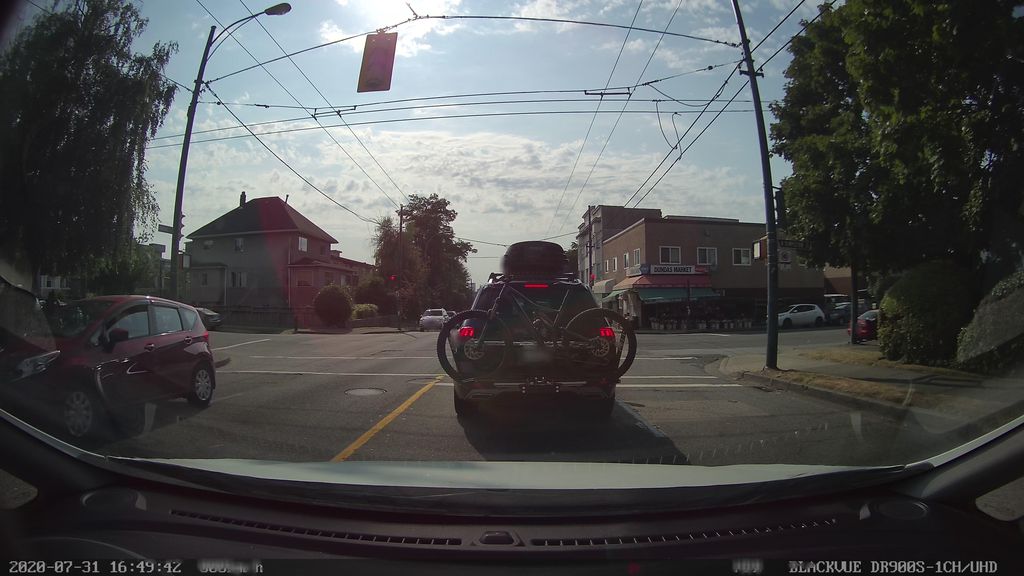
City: vancouver